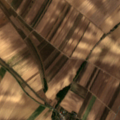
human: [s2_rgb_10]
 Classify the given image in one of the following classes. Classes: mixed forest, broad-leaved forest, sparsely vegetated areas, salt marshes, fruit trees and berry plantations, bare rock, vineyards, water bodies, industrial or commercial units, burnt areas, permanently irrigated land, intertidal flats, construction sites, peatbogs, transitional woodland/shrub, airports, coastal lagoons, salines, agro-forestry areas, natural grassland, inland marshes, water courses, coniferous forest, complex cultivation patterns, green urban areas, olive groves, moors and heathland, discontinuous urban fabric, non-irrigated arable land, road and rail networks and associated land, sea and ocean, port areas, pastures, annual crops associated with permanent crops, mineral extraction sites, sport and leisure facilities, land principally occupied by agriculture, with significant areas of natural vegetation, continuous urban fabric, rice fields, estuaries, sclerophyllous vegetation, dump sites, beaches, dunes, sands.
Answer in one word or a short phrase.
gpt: discontinuous urban fabric, non-irrigated arable land, vineyards